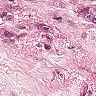
Metastatic tissue present: yes